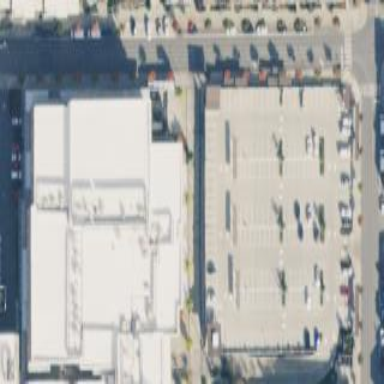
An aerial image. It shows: Multi-storey parking building.